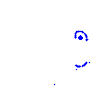
Particle: kaon